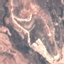
Land use / land cover: HerbaceousVegetation